Aerial crown-view tile of a tropical tree (Barro Colorado Island, Panama), acquired 20250124:
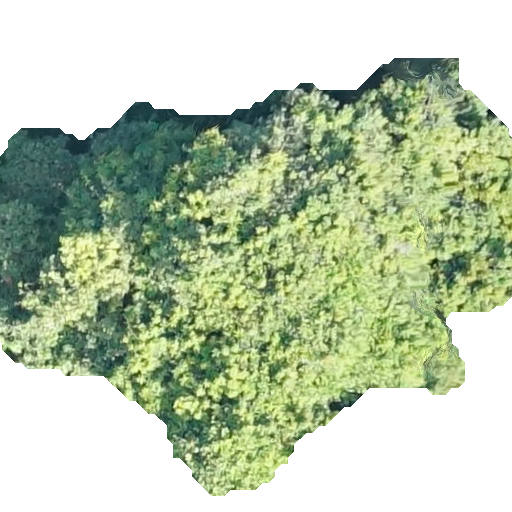
Species: Protium stevensonii
GBIF accepted scientific name: Tetragastris panamensis
Crown area: 238.606 m²